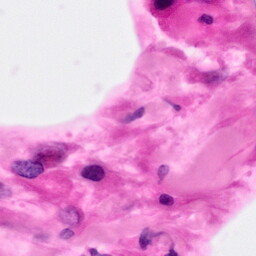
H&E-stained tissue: Pancreatic